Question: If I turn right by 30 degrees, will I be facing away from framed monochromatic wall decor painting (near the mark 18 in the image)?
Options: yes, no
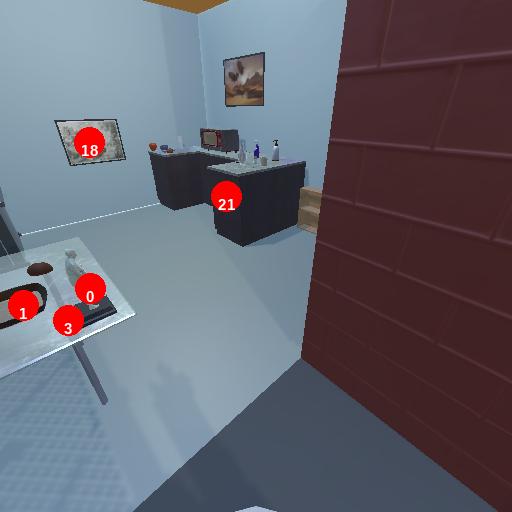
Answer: yes